Question: How can I achieve play store like tabs (Hide on scroll, proper margins, thin indicator)? I've tried SlidingTabs and some other libraries, but they all are outdated.
In more details, when I was developing for APIs 20 and less (before Android 5.0), I used to call 'actionBar.setNavigationMode(ActionBar.NAVIGATION_MODE_TABS);' ?
Now with Android 5.0, the whole ActionBar is being replaced by ToolBar.
What is the right way to use Tabs in Material Design, using ToolBar? How can I make the Tabs hide on scroll?
Thanks!
Screenshots:
##

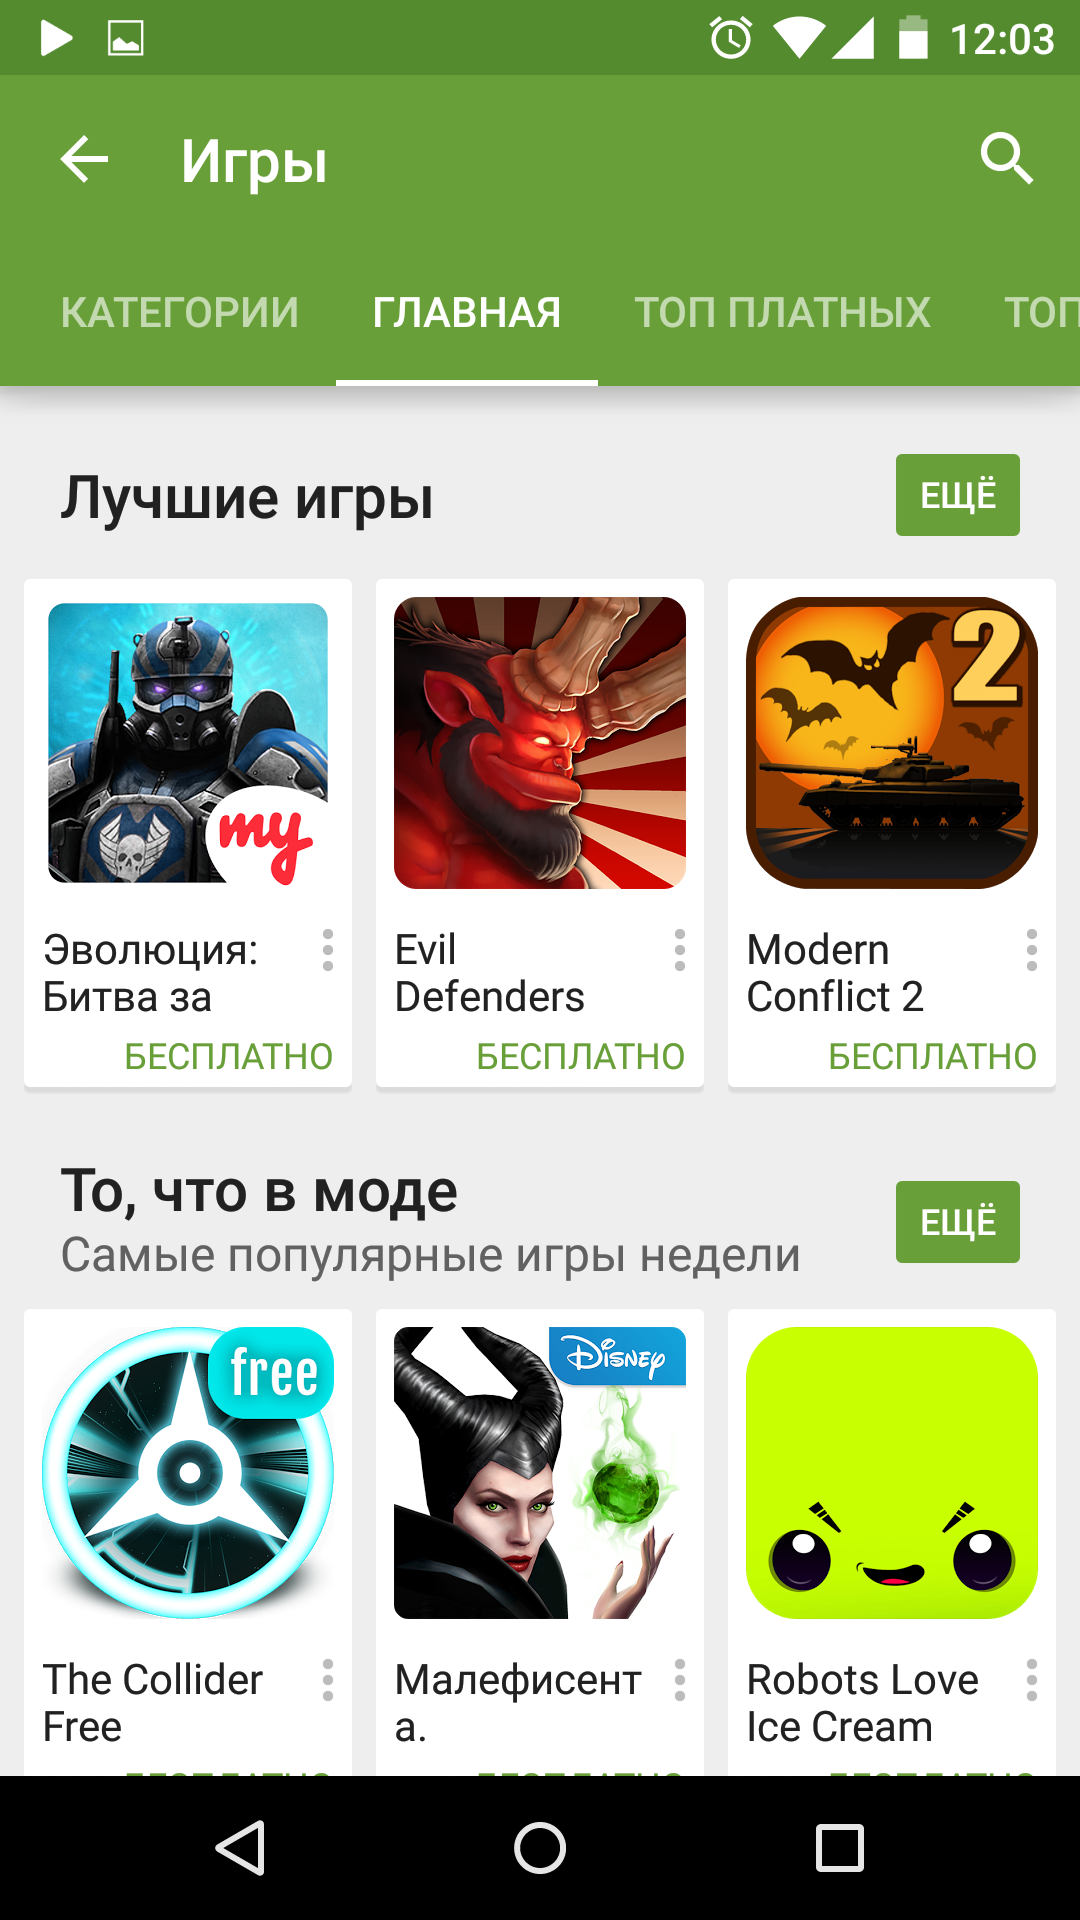
Answer: There's layout for this. It doesn't look exactly like new play store, but pretty close. Just can't get rid of toolbar margin.
'''
<LinearLayout xmlns:android="http://schemas.android.com/apk/res/android"
xmlns:tools="http://schemas.android.com/tools"
android:orientation="vertical"
android:layout_width="match_parent"
android:layout_height="match_parent">
<android.support.v7.widget.Toolbar xmlns:app="http://schemas.android.com/apk/res-auto"
android:id="@+id/my_awesome_toolbar"
android:layout_height="wrap_content"
android:layout_width="match_parent"
android:minHeight="?attr/actionBarSize"
android:background="?attr/colorPrimary"
app:theme="@style/ThemeOverlay.AppCompat.ActionBar">
<LinearLayout
android:layout_width="match_parent"
android:layout_height="wrap_content"
android:orientation="vertical">
<TextView
android:text="@string/hello_world"
android:layout_width="wrap_content"
android:layout_height="wrap_content"
android:layout_marginTop="16dp"
style="@style/TextAppearance.AppCompat.Widget.ActionBar.Title" />
<widget.SlidingTabLayout
android:id="@+id/sliding_tabs"
android:layout_width="match_parent"
android:layout_height="wrap_content" />
</LinearLayout>
</android.support.v7.widget.Toolbar>
<LinearLayout
android:orientation="vertical"
android:layout_width="fill_parent"
android:layout_height="fill_parent"
android:paddingLeft="@dimen/activity_horizontal_margin"
android:paddingRight="@dimen/activity_horizontal_margin"
android:paddingTop="@dimen/activity_vertical_margin"
android:paddingBottom="@dimen/activity_vertical_margin">
<TextView
android:text="@string/hello_world"
android:layout_width="wrap_content"
android:layout_height="wrap_content" />
<android.support.v4.view.ViewPager
android:id="@+id/ViewPager"
android:layout_width="match_parent"
android:layout_height="wrap_content" />
</LinearLayout>
</LinearLayout>
'''